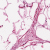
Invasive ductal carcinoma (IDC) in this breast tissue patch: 0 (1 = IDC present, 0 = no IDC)